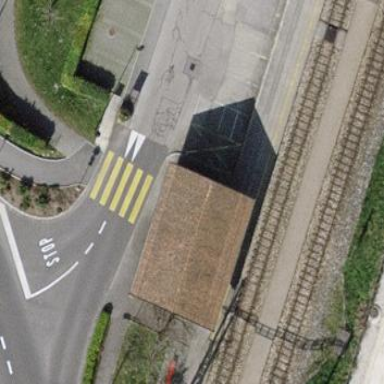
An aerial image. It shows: Train station building.